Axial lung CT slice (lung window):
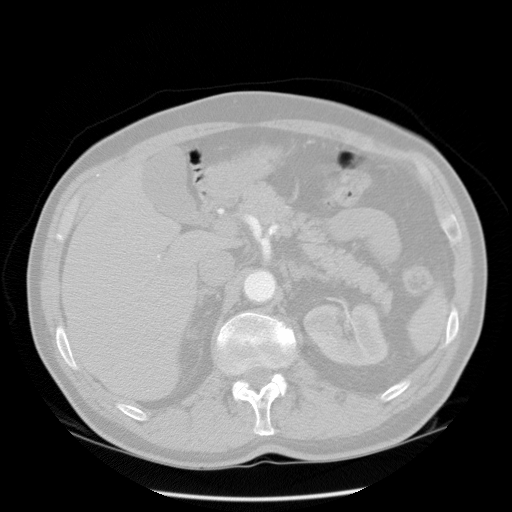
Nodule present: no